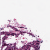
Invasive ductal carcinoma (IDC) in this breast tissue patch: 0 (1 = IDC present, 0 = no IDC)